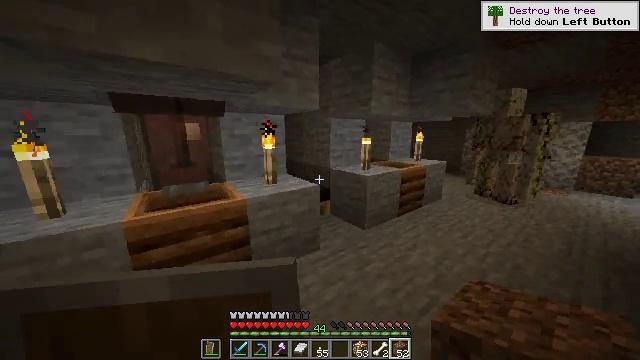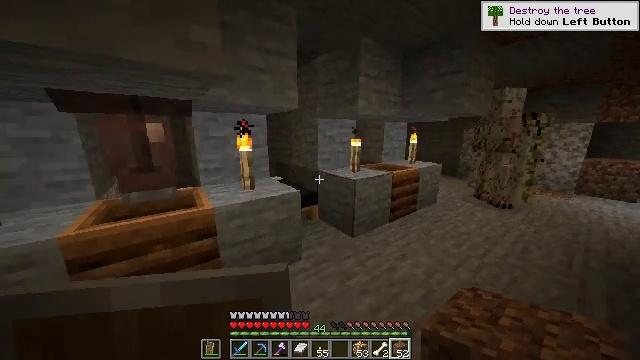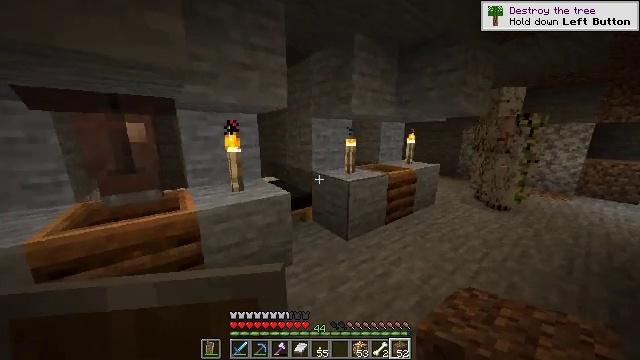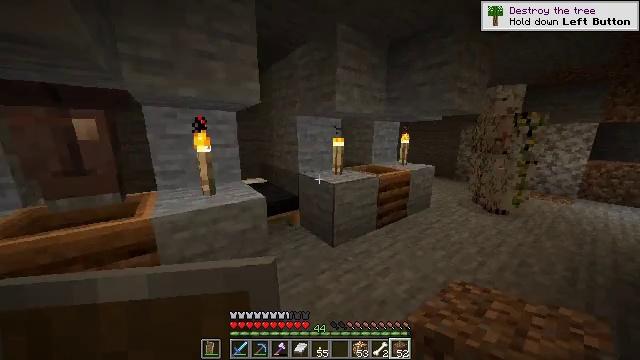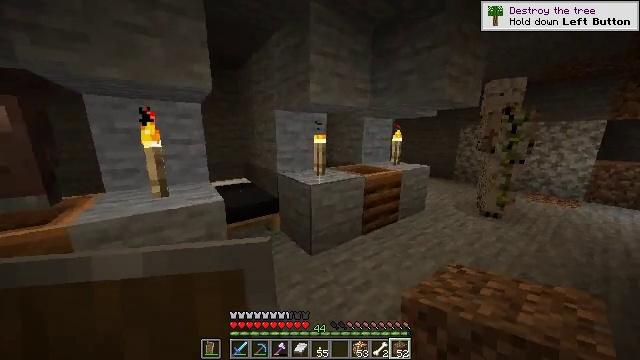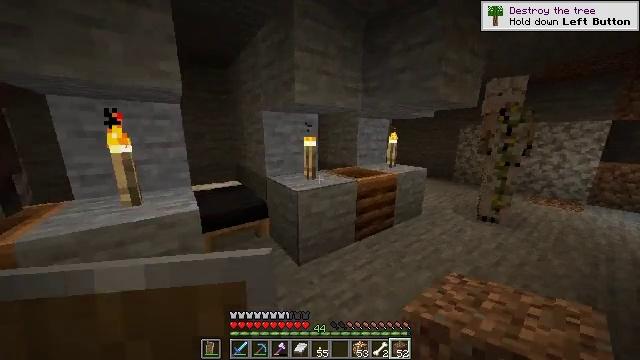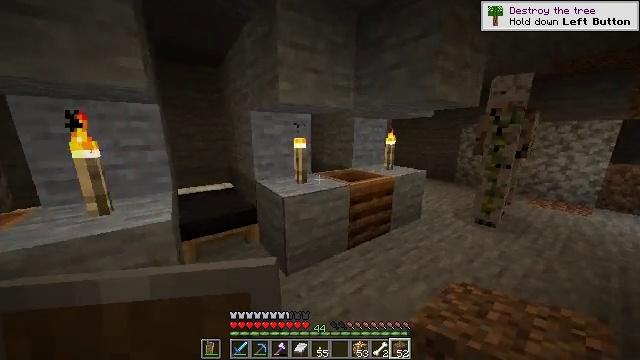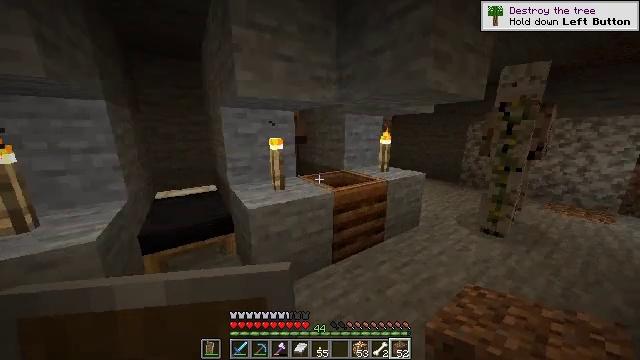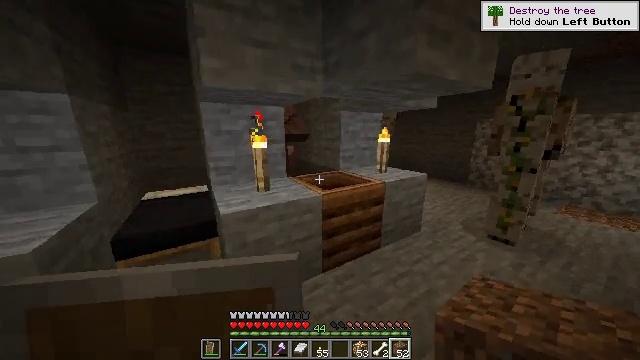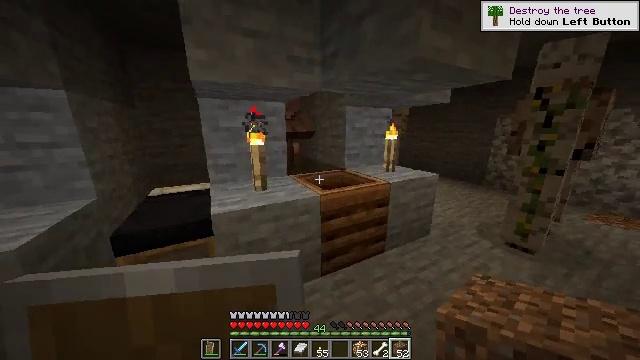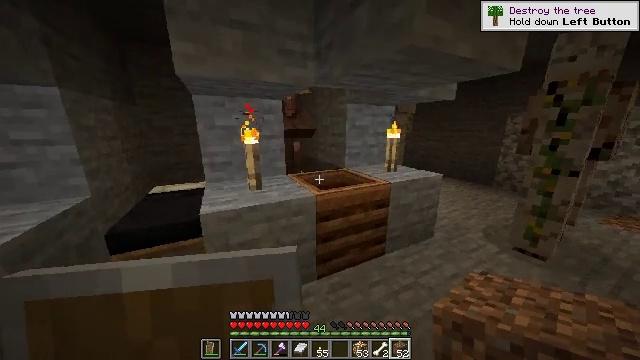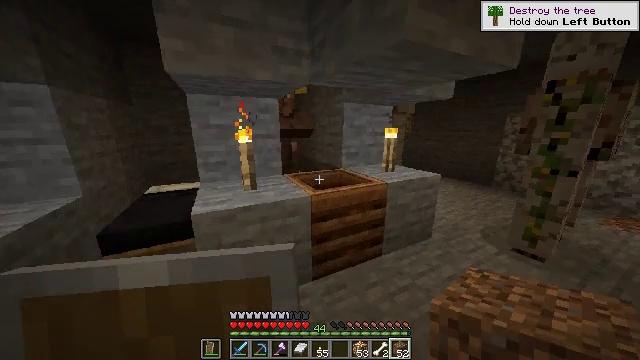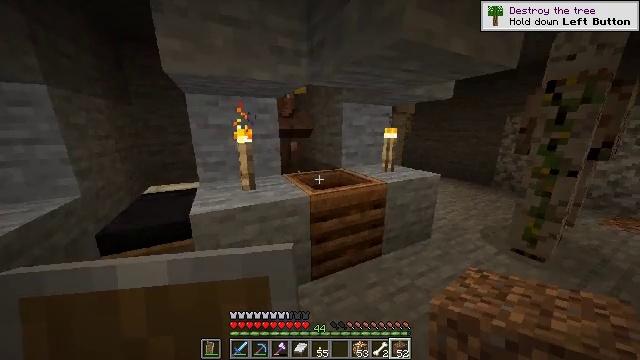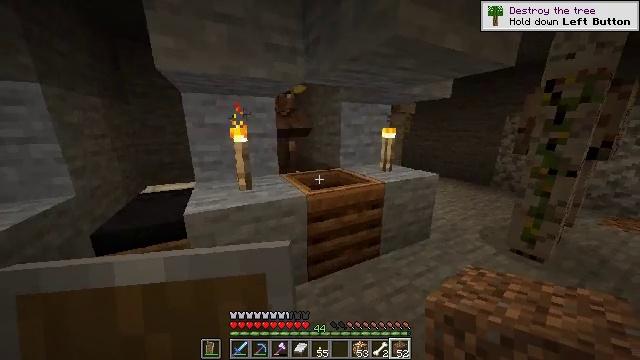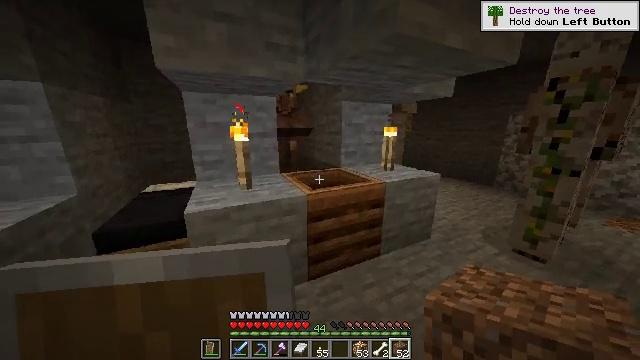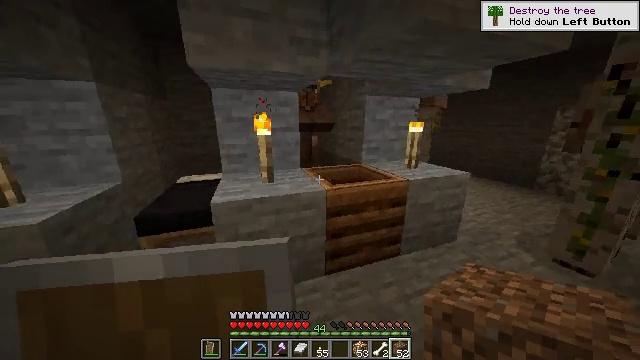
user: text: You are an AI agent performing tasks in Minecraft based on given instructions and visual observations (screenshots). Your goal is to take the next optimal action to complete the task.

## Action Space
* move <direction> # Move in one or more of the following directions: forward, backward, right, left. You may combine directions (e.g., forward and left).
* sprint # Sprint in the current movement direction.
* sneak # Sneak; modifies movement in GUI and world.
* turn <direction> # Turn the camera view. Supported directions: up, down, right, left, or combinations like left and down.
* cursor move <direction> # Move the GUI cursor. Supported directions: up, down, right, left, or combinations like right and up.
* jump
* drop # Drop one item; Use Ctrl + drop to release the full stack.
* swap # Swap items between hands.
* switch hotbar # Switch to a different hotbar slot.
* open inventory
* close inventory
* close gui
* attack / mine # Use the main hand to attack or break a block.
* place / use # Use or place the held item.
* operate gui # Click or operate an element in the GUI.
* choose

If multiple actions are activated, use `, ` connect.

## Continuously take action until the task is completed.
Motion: motion action
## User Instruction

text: Gather the composter from your farm.
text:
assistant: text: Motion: move forward and move right
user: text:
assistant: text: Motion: move forward and move right
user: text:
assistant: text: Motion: move forward and move right
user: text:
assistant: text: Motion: move forward and move right
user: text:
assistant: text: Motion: move forward and move right
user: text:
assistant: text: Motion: move forward and move right
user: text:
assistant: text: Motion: move forward and move right, turn left
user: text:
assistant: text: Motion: move forward and move right, turn left
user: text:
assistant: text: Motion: turn left
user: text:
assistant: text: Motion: turn left
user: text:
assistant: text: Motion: no_op
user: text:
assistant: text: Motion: no_op
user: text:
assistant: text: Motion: no_op
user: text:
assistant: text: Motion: no_op
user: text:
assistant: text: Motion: turn left and down
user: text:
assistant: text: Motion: turn left and down
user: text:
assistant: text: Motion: turn left
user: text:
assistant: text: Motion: turn left
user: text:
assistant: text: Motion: move left, turn left
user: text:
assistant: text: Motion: move left
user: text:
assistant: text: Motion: move left
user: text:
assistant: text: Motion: move left
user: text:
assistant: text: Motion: move forward and move left
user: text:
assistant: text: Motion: move forward and move left
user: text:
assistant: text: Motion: move forward and move left
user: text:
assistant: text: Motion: move forward and move left
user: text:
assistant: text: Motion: move forward and move left
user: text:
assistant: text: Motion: move forward and move left
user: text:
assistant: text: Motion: move forward and move left, turn right and down
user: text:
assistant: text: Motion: move forward and move left, turn right and down